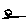
Label: tree